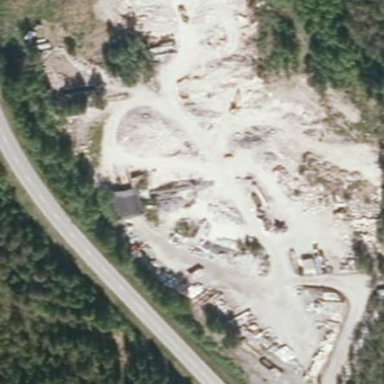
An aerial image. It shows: Quarry area rich in gravel resources.